Interaction volume radius: 5 \u00c5
Interaction volume height: 40 \u00c5
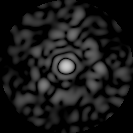
Disorder parameter: 0.8685